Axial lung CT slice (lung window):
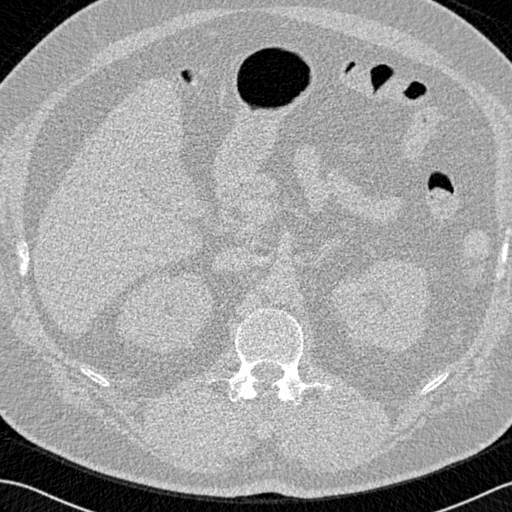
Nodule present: no